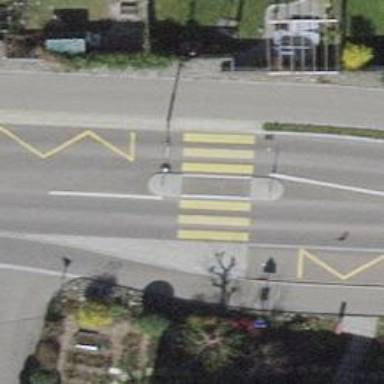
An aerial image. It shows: Uncontrolled crossing with zebra marking and island.